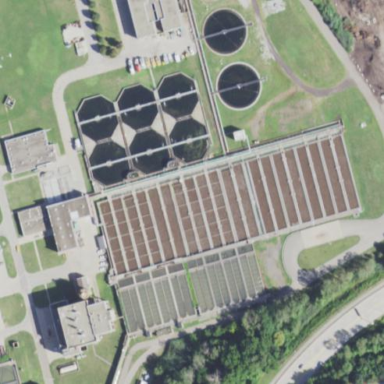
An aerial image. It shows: View of wastewater plant.